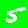
Digit: 5